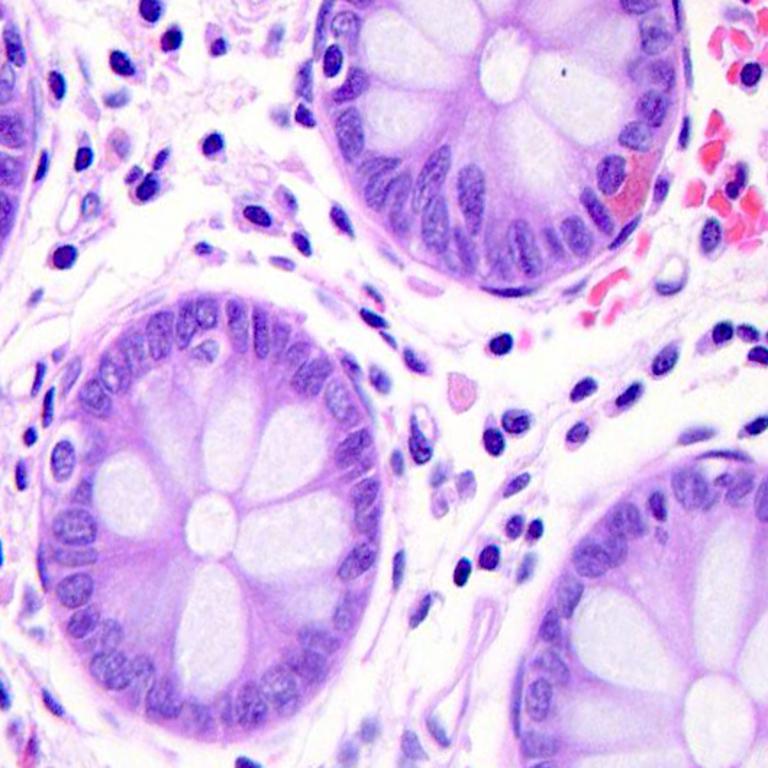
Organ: colon
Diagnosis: benign